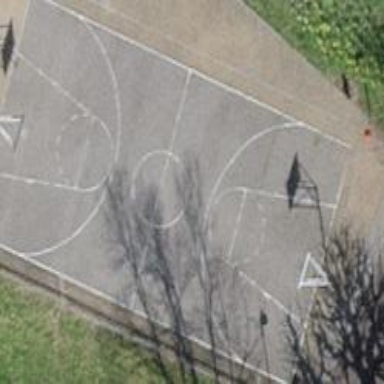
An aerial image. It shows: Basketball court located in leisure land pitch.